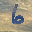
Label: 6